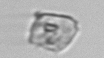
Label: detritus_transparent